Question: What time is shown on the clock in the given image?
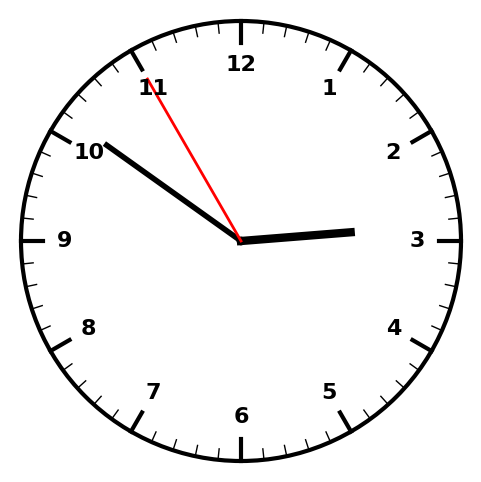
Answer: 02:50:55